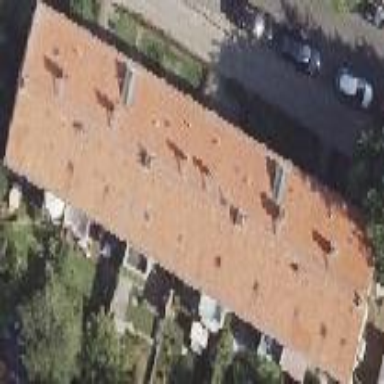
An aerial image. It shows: Residential building with gabled roof.